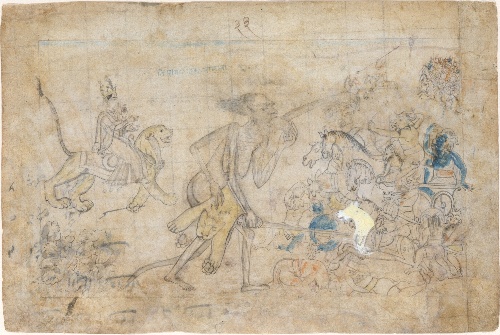
Date: ca. 1780
Object type: Folio
Classification: Paintings
Medium: Ink and opaque watercolor on paper
Culture: India (Himachal Pradesh, Guler)
Dimensions: 7 3/4 x 11 5/8 in. (19.7 x 29.5 cm)
Department: Asian Art
Credit line: Gift of Cynthia Hazen Polsky, 1997
Accession year: 1997
Repository: Metropolitan Museum of Art, New York, NY
Tags: Swords|Horses|Demons|Goddess|Durga|Lions